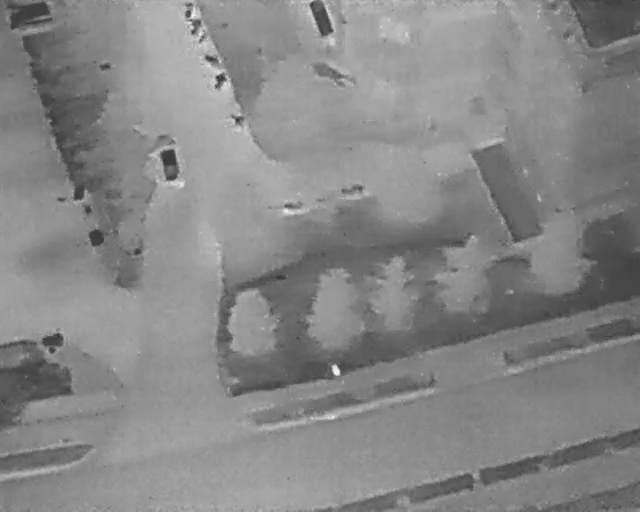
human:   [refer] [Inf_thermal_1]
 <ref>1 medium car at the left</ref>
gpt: <box>[[22, 28, 30, 33, 166]]</box>